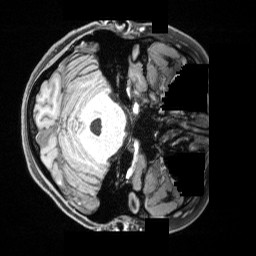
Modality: T1w
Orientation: axial
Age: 22
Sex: female
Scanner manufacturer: siemens
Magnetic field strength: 3 T
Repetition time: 2.17 s
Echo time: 0.00169 s